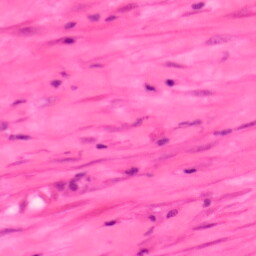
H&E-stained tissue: Colon